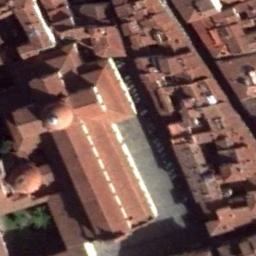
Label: church